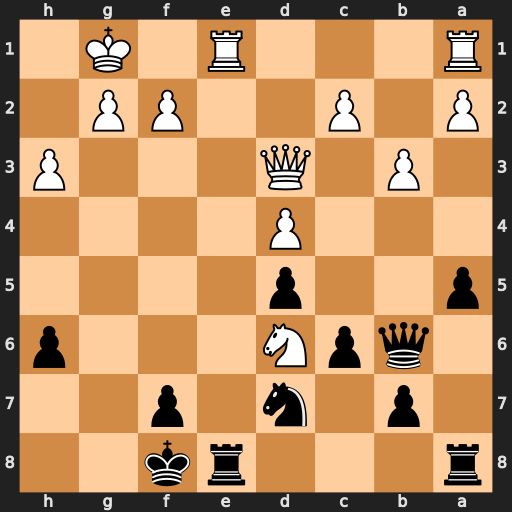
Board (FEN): r3rk2/1p1n1p2/1qpN3p/p2p4/3P4/1P1Q3P/P1P2PP1/R3R1K1
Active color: b
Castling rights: -
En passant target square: -
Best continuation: Rxe1+ Rxe1 Qb4 Re3 Qxd6 Qh7 Qf6 Rf3 Qg7